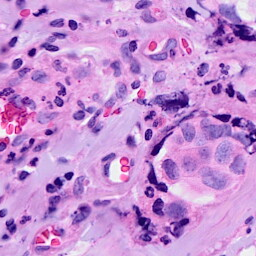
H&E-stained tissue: Breast